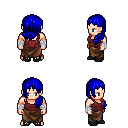
a pixel art fantasy rpg character, male body template, human, light skin, maroon pirate shirt, robe skirt, blue left-swept hairstyle, white cloth bandages, ghillies, four views (front, back, left, right), 2x2 character sprite sheet, small pixel art, hard edges, no anti-aliasing